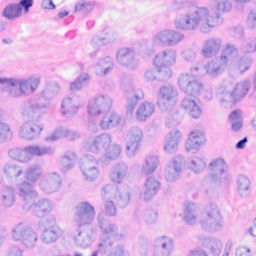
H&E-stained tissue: Breast